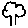
Label: tree